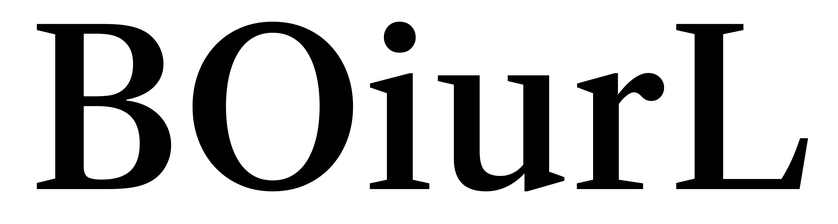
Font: LibreCaslonText_Medium